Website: macys
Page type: cross-sells
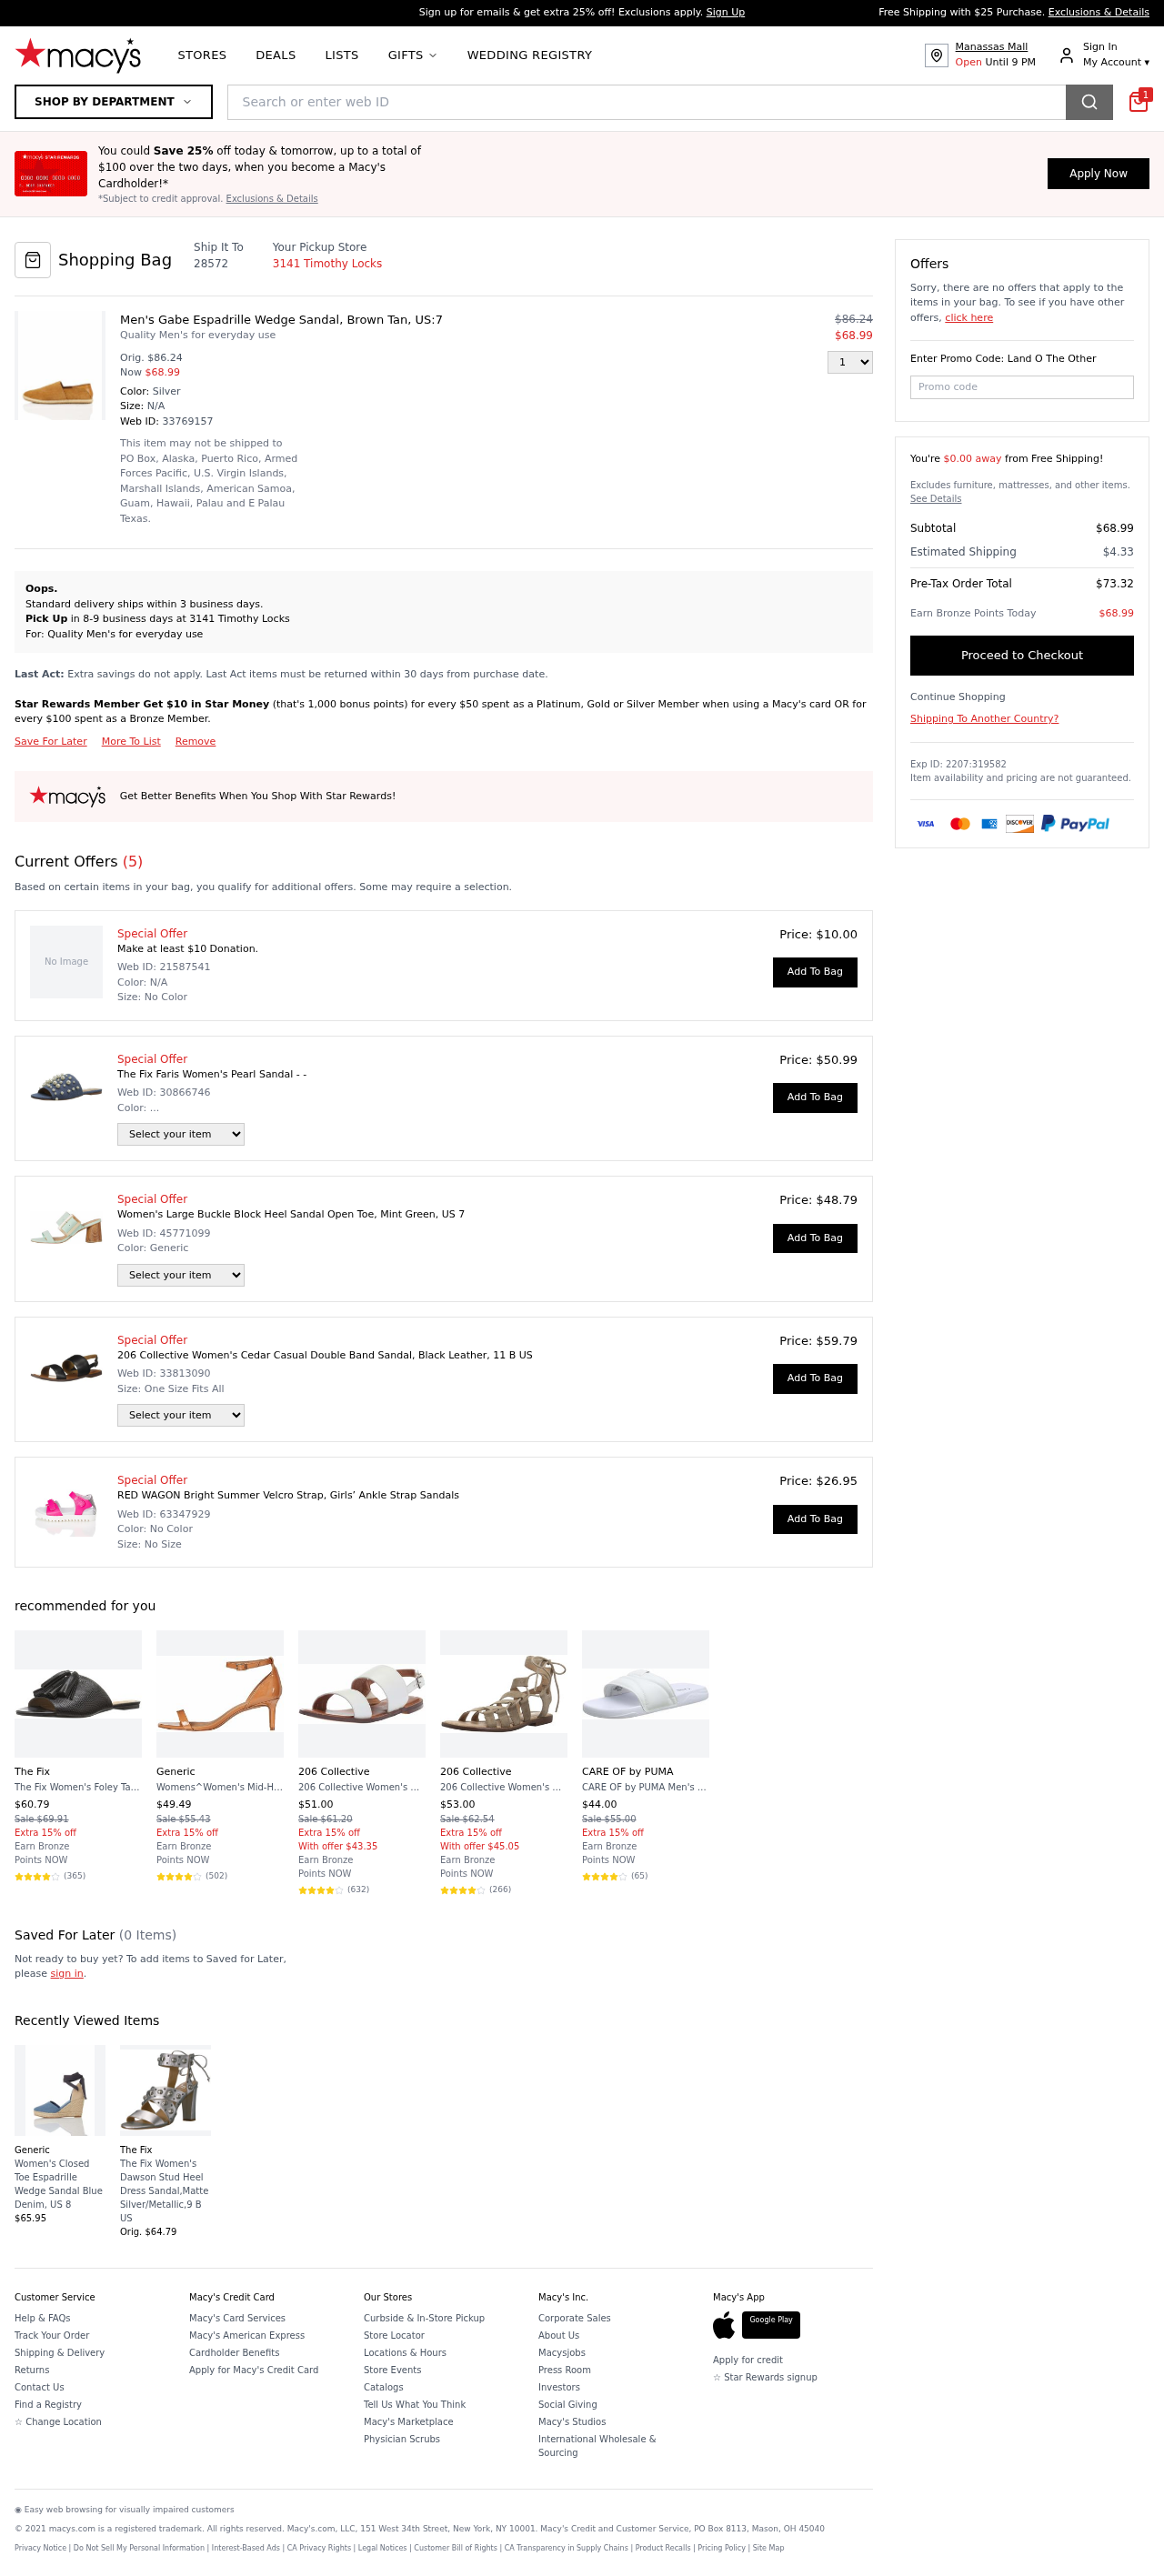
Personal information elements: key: PII_LOCATION1_STREET
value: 3141 Timothy Locks
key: PII_POSTCODE
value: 28572
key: PII_PROMO_CODE
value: VIP2994
Product elements: key: PRODUCT10_BRAND
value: CARE OF by PUMA
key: PRODUCT10_NAME
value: CARE OF by PUMA Men's Slide Sandal
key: PRODUCT10_NUM_RATINGS
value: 65
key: PRODUCT10_PRICE
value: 44
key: PRODUCT10_RATING
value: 4.7
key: PRODUCT11_BRAND
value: Generic
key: PRODUCT11_NAME
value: Women's Closed Toe Espadrille Wedge Sandal Blue Denim, US 8
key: PRODUCT11_PRICE
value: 65.95
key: PRODUCT12_BRAND
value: The Fix
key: PRODUCT12_NAME
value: The Fix Women's Dawson Stud Heel Dress Sandal,Matte Silver/Metallic,9 B US
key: PRODUCT12_PRICE
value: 64.79
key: PRODUCT1_DESC
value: Quality Men's for everyday use
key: PRODUCT1_NAME
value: Men's Gabe Espadrille Wedge Sandal, Brown Tan, US:7
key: PRODUCT1_PRICE
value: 68.99
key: PRODUCT1_QUANTITY
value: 1
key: PRODUCT2_NAME
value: The Fix Faris Women's Pearl Sandal -  -
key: PRODUCT2_PRICE
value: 50.99
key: PRODUCT3_NAME
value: Women's Large Buckle Block Heel Sandal Open Toe, Mint Green, US 7
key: PRODUCT3_PRICE
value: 48.79
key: PRODUCT4_NAME
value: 206 Collective Women's Cedar Casual Double Band Sandal, Black Leather, 11 B US
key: PRODUCT4_PRICE
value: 59.79
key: PRODUCT5_NAME
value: RED WAGON Bright Summer Velcro Strap, Girls’ Ankle Strap Sandals
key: PRODUCT5_PRICE
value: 26.95
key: PRODUCT6_BRAND
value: The Fix
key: PRODUCT6_NAME
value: The Fix Women's Foley Tassel Slide Sandal, Black, 6.5 B US
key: PRODUCT6_NUM_RATINGS
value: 365
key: PRODUCT6_PRICE
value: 60.79
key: PRODUCT6_RATING
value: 4.6
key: PRODUCT7_BRAND
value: Generic
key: PRODUCT7_NAME
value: Womens^Women's Mid-Heel Strappy Sandal Courts, Braun Praline Nude, US 10
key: PRODUCT7_NUM_RATINGS
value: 502
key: PRODUCT7_PRICE
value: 49.49
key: PRODUCT7_RATING
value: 4
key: PRODUCT8_BRAND
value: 206 Collective
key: PRODUCT8_NAME
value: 206 Collective Women's Cedar Casual Double Band Sandal, White Leather, 9 B US
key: PRODUCT8_NUM_RATINGS
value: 632
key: PRODUCT8_PRICE
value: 51
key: PRODUCT8_RATING
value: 4.3
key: PRODUCT9_BRAND
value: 206 Collective
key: PRODUCT9_NAME
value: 206 Collective Women's Myrtle Gladiator Fashion Sandal Flat, taupe suede, 9 B US
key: PRODUCT9_NUM_RATINGS
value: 266
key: PRODUCT9_PRICE
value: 53
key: PRODUCT9_RATING
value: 4
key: PRODUCT1_ORIGINAL_PRICE
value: $86.24
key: PRODUCT6_ORIGINAL_PRICE
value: Sale $69.91
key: PRODUCT7_ORIGINAL_PRICE
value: Sale $55.43
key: PRODUCT8_ORIGINAL_PRICE
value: Sale $61.20
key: PRODUCT9_ORIGINAL_PRICE
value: Sale $62.54
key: PRODUCT10_ORIGINAL_PRICE
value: Sale $55.00
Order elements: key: ORDER_ID
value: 33769157
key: ORDER_NUM_OFFERS
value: (5)
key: ORDER_FREE_SHIPPING_THRESHOLD
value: $0.00 away
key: ORDER_SUBTOTAL
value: $68.99
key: ORDER_SHIPPING_COST
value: $4.33
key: ORDER_TOTAL
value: $73.32
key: ORDER_POINTS_EARNED
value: $68.99
Search elements: key: HEADER_SEARCH
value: Search or enter web ID
Other elements: key: SAVED_NUM_ITEMS
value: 0